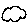
Label: cloud